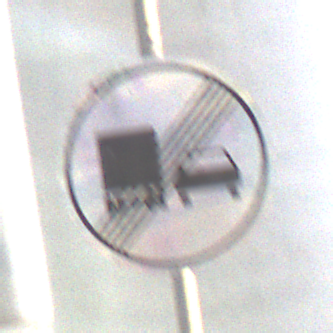
Verkehrszeichen: EndeUeberholverbotKraftfahrzeuge
Umgebung: Outdoor, Urban
Tageszeit: MorningAfternoon
Wetter: PartlyCloudy
Licht: Natural
Jahreszeit: NotSpecified
Kontrast: HighContrast